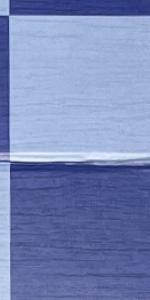
Label: Empty